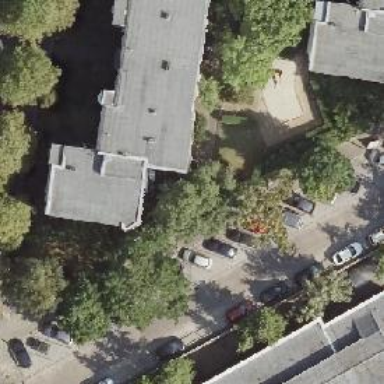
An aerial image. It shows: Building with apartments and flat roof.